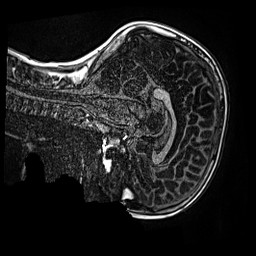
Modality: MP2RAGE
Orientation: sagittal
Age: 9
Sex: male
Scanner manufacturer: siemens
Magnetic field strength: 3 T
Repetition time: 4 s
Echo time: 0.00299 s